Aerial crown-view tile of a tropical tree (Barro Colorado Island, Panama), acquired 20240918:
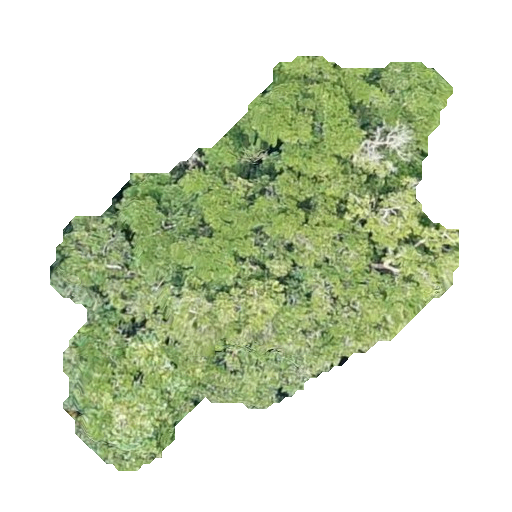
Species: Guapira myrtiflora
GBIF accepted scientific name: Guapira myrtiflora
Crown area: 159.926 m²